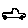
Label: car